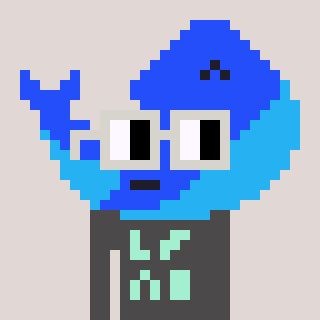
a pixel art character with square light gray glasses, a whale-shaped head and a grayscale-colored body on a warm background